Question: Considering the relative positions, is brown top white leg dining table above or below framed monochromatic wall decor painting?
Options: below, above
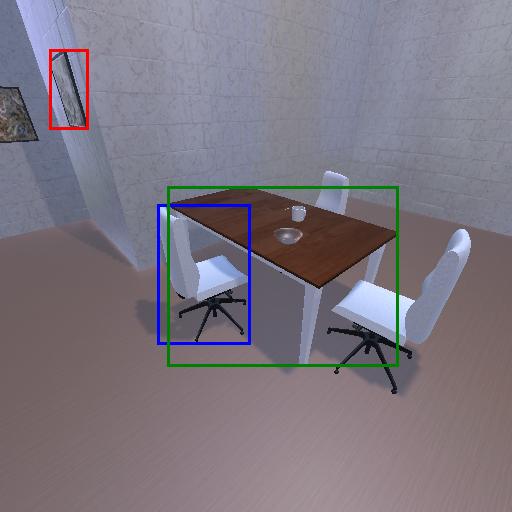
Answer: below